Question: I have a ScrollViewer with HorizontalScrollBarVisibility set to "Auto" that contains a TextBox. The problem is that when a user enters text, the TextBox keeps growing in order to show the entire content. What do I need to change, so that the TextBox only grabs the available width (but is not smaller than a given minimal width)?
The horizontal scroll-bar should only appear if the available horizontal space is not sufficient for the given minimal width.
The TextBox should only grow if there is more horizontal space available.
'''
<ScrollViewer HorizontalScrollBarVisibility="Auto" VerticalScrollBarVisibility="Auto">
<Grid>
<Grid.ColumnDefinitions>
<ColumnDefinition Width="50"/>
<ColumnDefinition Width="*" MinWidth="50"/>
</Grid.ColumnDefinitions>
<Grid.RowDefinitions>
<RowDefinition Height="Auto"/>
</Grid.RowDefinitions>
<TextBlock Grid.Column="0" Text="test:"/>
<TextBox Grid.Column="1"/>
</Grid>
</ScrollViewer>
'''
The horizontal scrollbar appears even though the MinWidth constrain is fulfilled:

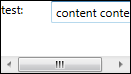
Answer: This seems to be a common problem but I haven't found a satisfying solution on the net.
Here is my solution:
'''
<ScrollViewer HorizontalScrollBarVisibility="Auto" VerticalScrollBarVisibility="Auto">
<Grid>
<Grid.ColumnDefinitions>
<ColumnDefinition Width="50"/>
<ColumnDefinition Width="*" MinWidth="100"/>
</Grid.ColumnDefinitions>
<Grid.RowDefinitions>
<RowDefinition Height="Auto"/>
</Grid.RowDefinitions>
<TextBlock Grid.Column="0" Text="test:"/>
<local:TextBoxDecorator Grid.Column="1">
<TextBox Text="content content content content content content"/>
</local:TextBoxDecorator>
</Grid>
</ScrollViewer>
'''
c#
'''
public class TextBoxDecorator : Decorator {
// properties
public override UIElement Child {
get {
return base.Child;
}
set {
var oldValue = base.Child;
if (oldValue != null) {
var binding = BindingOperations.GetBinding(oldValue, FrameworkElement.WidthProperty);
if ((binding != null) && (binding.Source == this))
BindingOperations.ClearBinding(oldValue, FrameworkElement.WidthProperty);
}
base.Child = value;
if ((value != null) &&
BindingOperations.GetBinding(value, FrameworkElement.WidthProperty) == null)
BindingOperations.SetBinding(
value,
FrameworkElement.WidthProperty,
new Binding() {
Source = this,
Path = new PropertyPath(FrameworkElement.ActualWidthProperty),
Mode = BindingMode.OneWay
});
}
}
// methods
protected override Size MeasureOverride(Size constraint) {
Size result = base.MeasureOverride(constraint);
if (double.IsInfinity(constraint.Width))
result.Width = (Child as FrameworkElement)?.MinWidth ?? 0.0;
return result;
}
}
'''
Let me know if this was helpful or if you have any feedback.